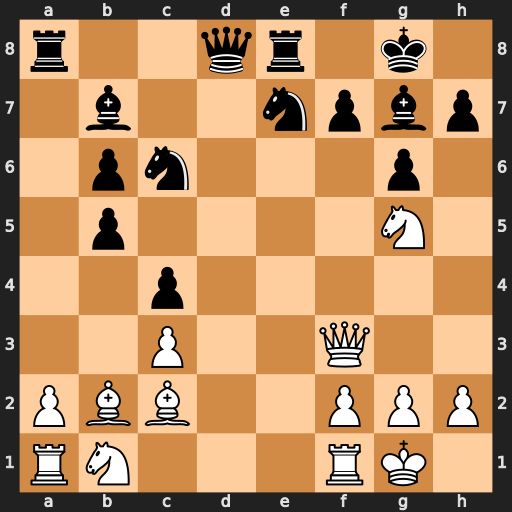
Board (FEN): r2qr1k1/1b2npbp/1pn3p1/1p4N1/2p5/2P2Q2/PBB2PPP/RN3RK1
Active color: w
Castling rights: -
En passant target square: -
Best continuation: Qxf7+ Kh8 Ne6 Rg8 Nxd8